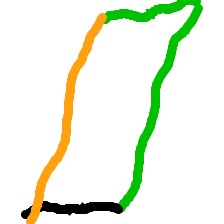
Shape: parallelogram